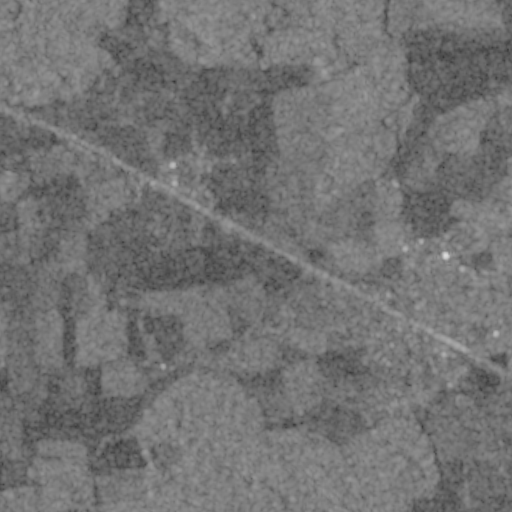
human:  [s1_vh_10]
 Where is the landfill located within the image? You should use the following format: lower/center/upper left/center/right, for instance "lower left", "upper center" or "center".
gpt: The landfill is located in the upper right of the image.
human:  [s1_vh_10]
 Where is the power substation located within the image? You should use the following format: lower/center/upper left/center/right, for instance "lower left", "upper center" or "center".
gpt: The power substation is located in the upper right of the image.
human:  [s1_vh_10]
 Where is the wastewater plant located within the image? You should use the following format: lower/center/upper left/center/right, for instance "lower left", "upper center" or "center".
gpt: The wastewater plant is located in the center of the image.
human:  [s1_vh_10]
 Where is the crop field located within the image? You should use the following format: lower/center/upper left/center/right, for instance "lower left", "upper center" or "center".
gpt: There is no crop field in the image.

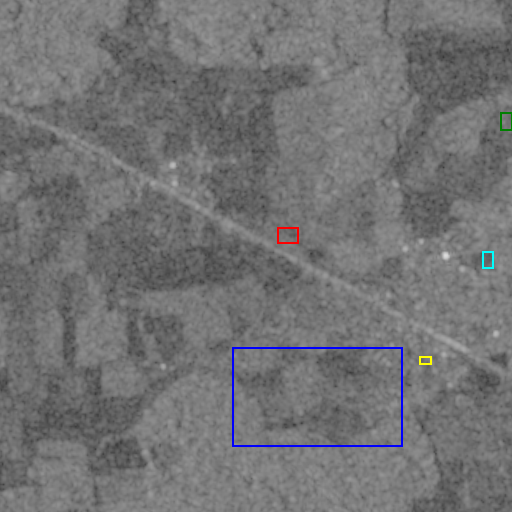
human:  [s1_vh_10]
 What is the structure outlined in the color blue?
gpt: The structure outlined in blue is a crop field.
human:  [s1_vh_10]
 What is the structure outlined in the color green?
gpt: The structure outlined in green is a landfill.
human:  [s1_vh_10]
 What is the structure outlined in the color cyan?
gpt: The structure outlined in cyan is a park.
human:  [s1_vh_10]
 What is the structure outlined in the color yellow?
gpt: The structure outlined in yellow is a parking lot.
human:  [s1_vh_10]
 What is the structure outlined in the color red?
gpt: The structure outlined in red is a wastewater plant.
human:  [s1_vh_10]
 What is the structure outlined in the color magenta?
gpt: There is no magenta outline.